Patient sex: F
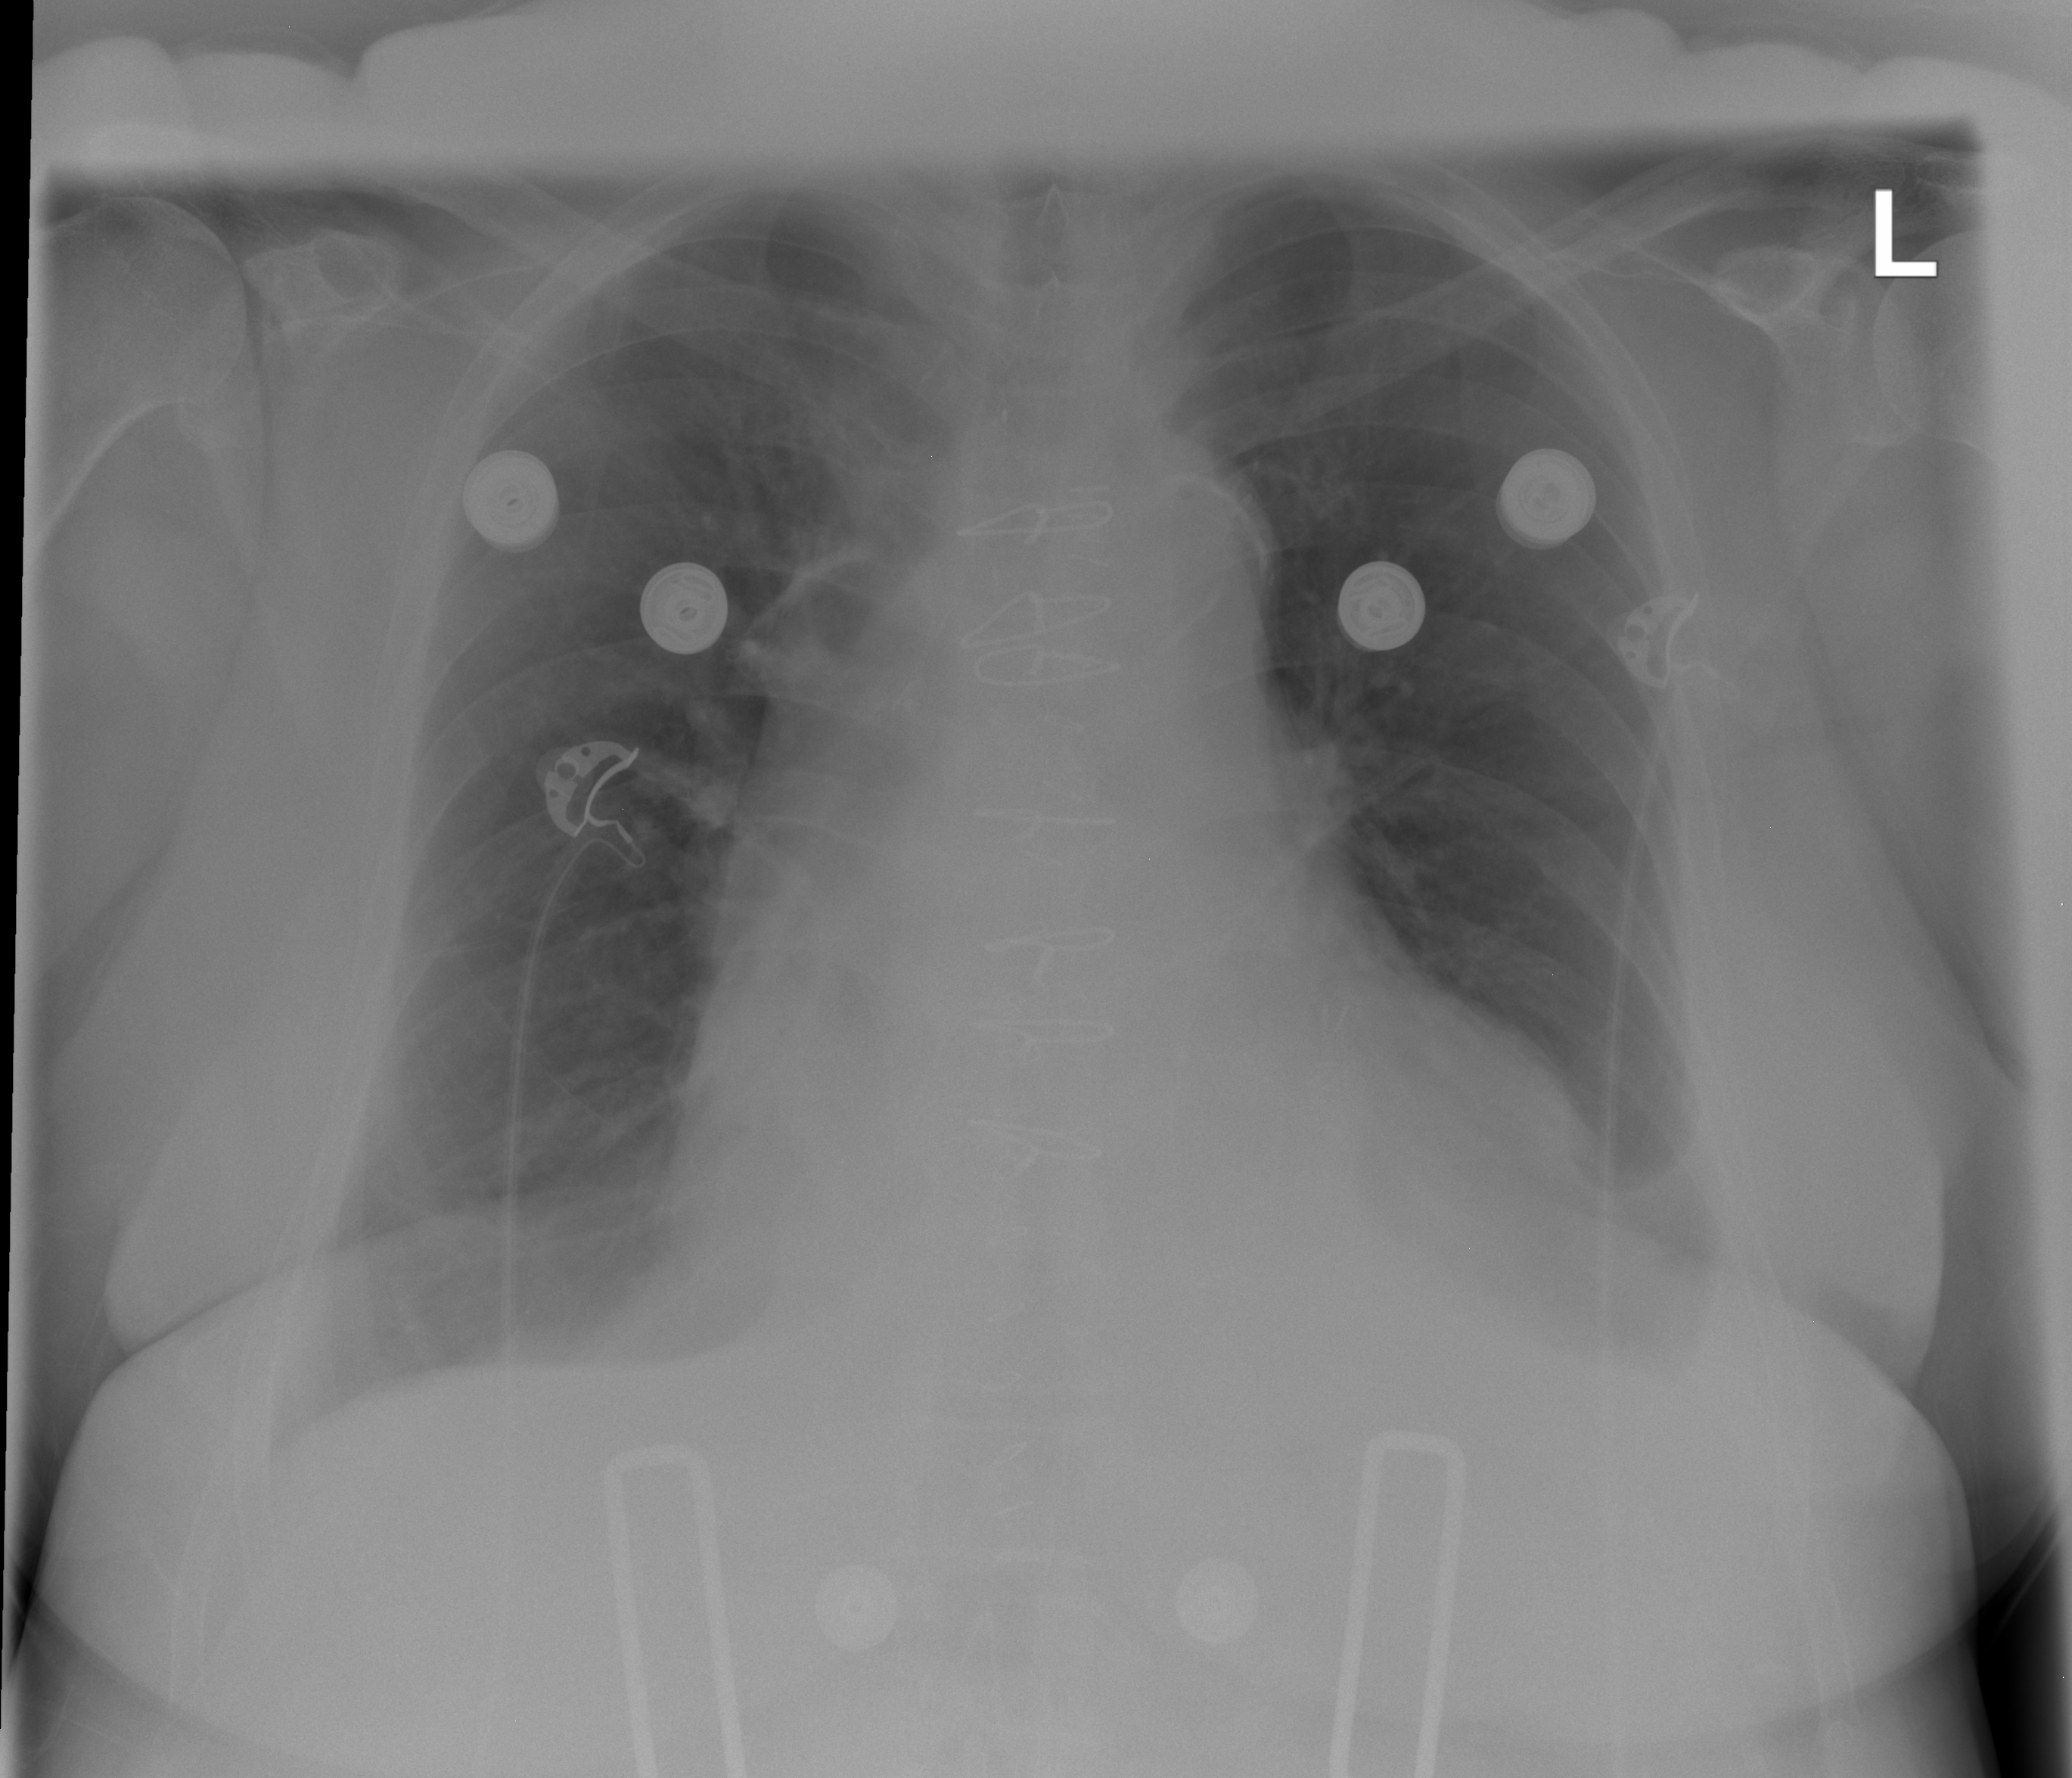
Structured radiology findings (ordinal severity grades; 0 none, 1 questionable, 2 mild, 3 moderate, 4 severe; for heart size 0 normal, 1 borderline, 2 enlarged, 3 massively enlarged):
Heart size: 2
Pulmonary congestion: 0
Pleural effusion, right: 1
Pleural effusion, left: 1
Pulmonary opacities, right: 0
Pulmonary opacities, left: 0
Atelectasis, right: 1
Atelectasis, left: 1